Question: I'm trying to compile my application for 64 bit, but in the options I only have x86 everywhere? I've looked in all the places but there's only x86 and no 64 bit at all.
Here's what I mean.

There's no options for 64 bit in configuration manager that I can find. Note that this is the Express edition, not the retail edition.
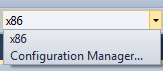
Answer: Just to let people know if they stumble across this, XNA has no 64 bit support at all which is why I couldn't do it.